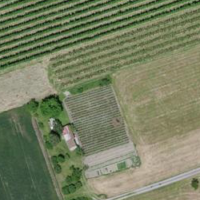
EUNIS habitat code: 24
Species observed at this site:
Buteo buteo
Coenonympha pamphilus